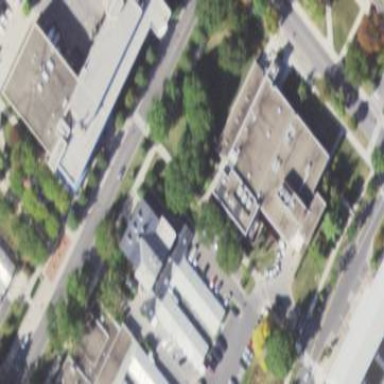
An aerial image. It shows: View of university building.